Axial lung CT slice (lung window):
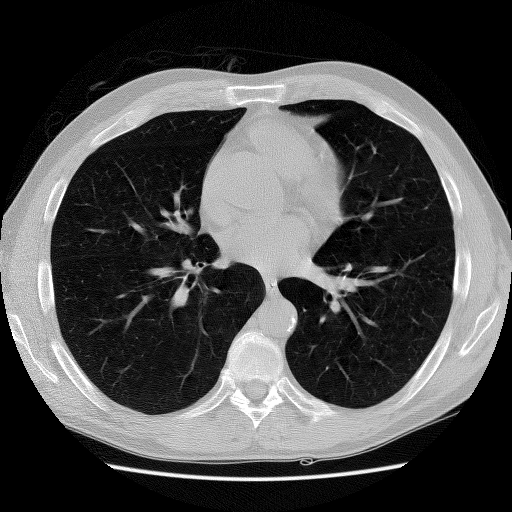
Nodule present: no